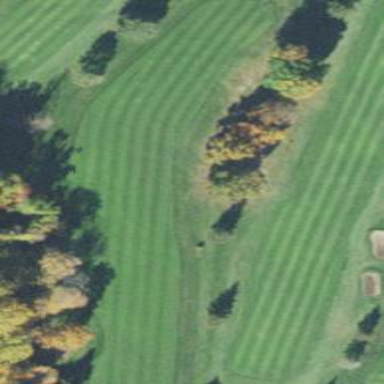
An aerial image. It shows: Golf fairway surrounded by grass.